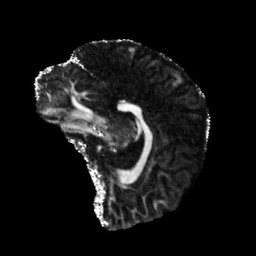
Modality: FA
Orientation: sagittal
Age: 24
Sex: female
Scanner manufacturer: siemens
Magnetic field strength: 6.98 T
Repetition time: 7.776 s
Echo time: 0.076 s